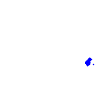
Particle: electron